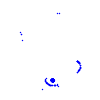
Particle: pion